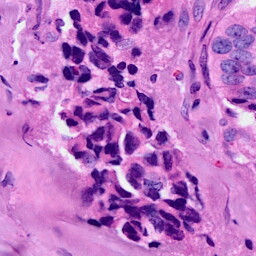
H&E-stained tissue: Breast